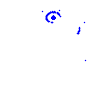
Particle: pion